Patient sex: M
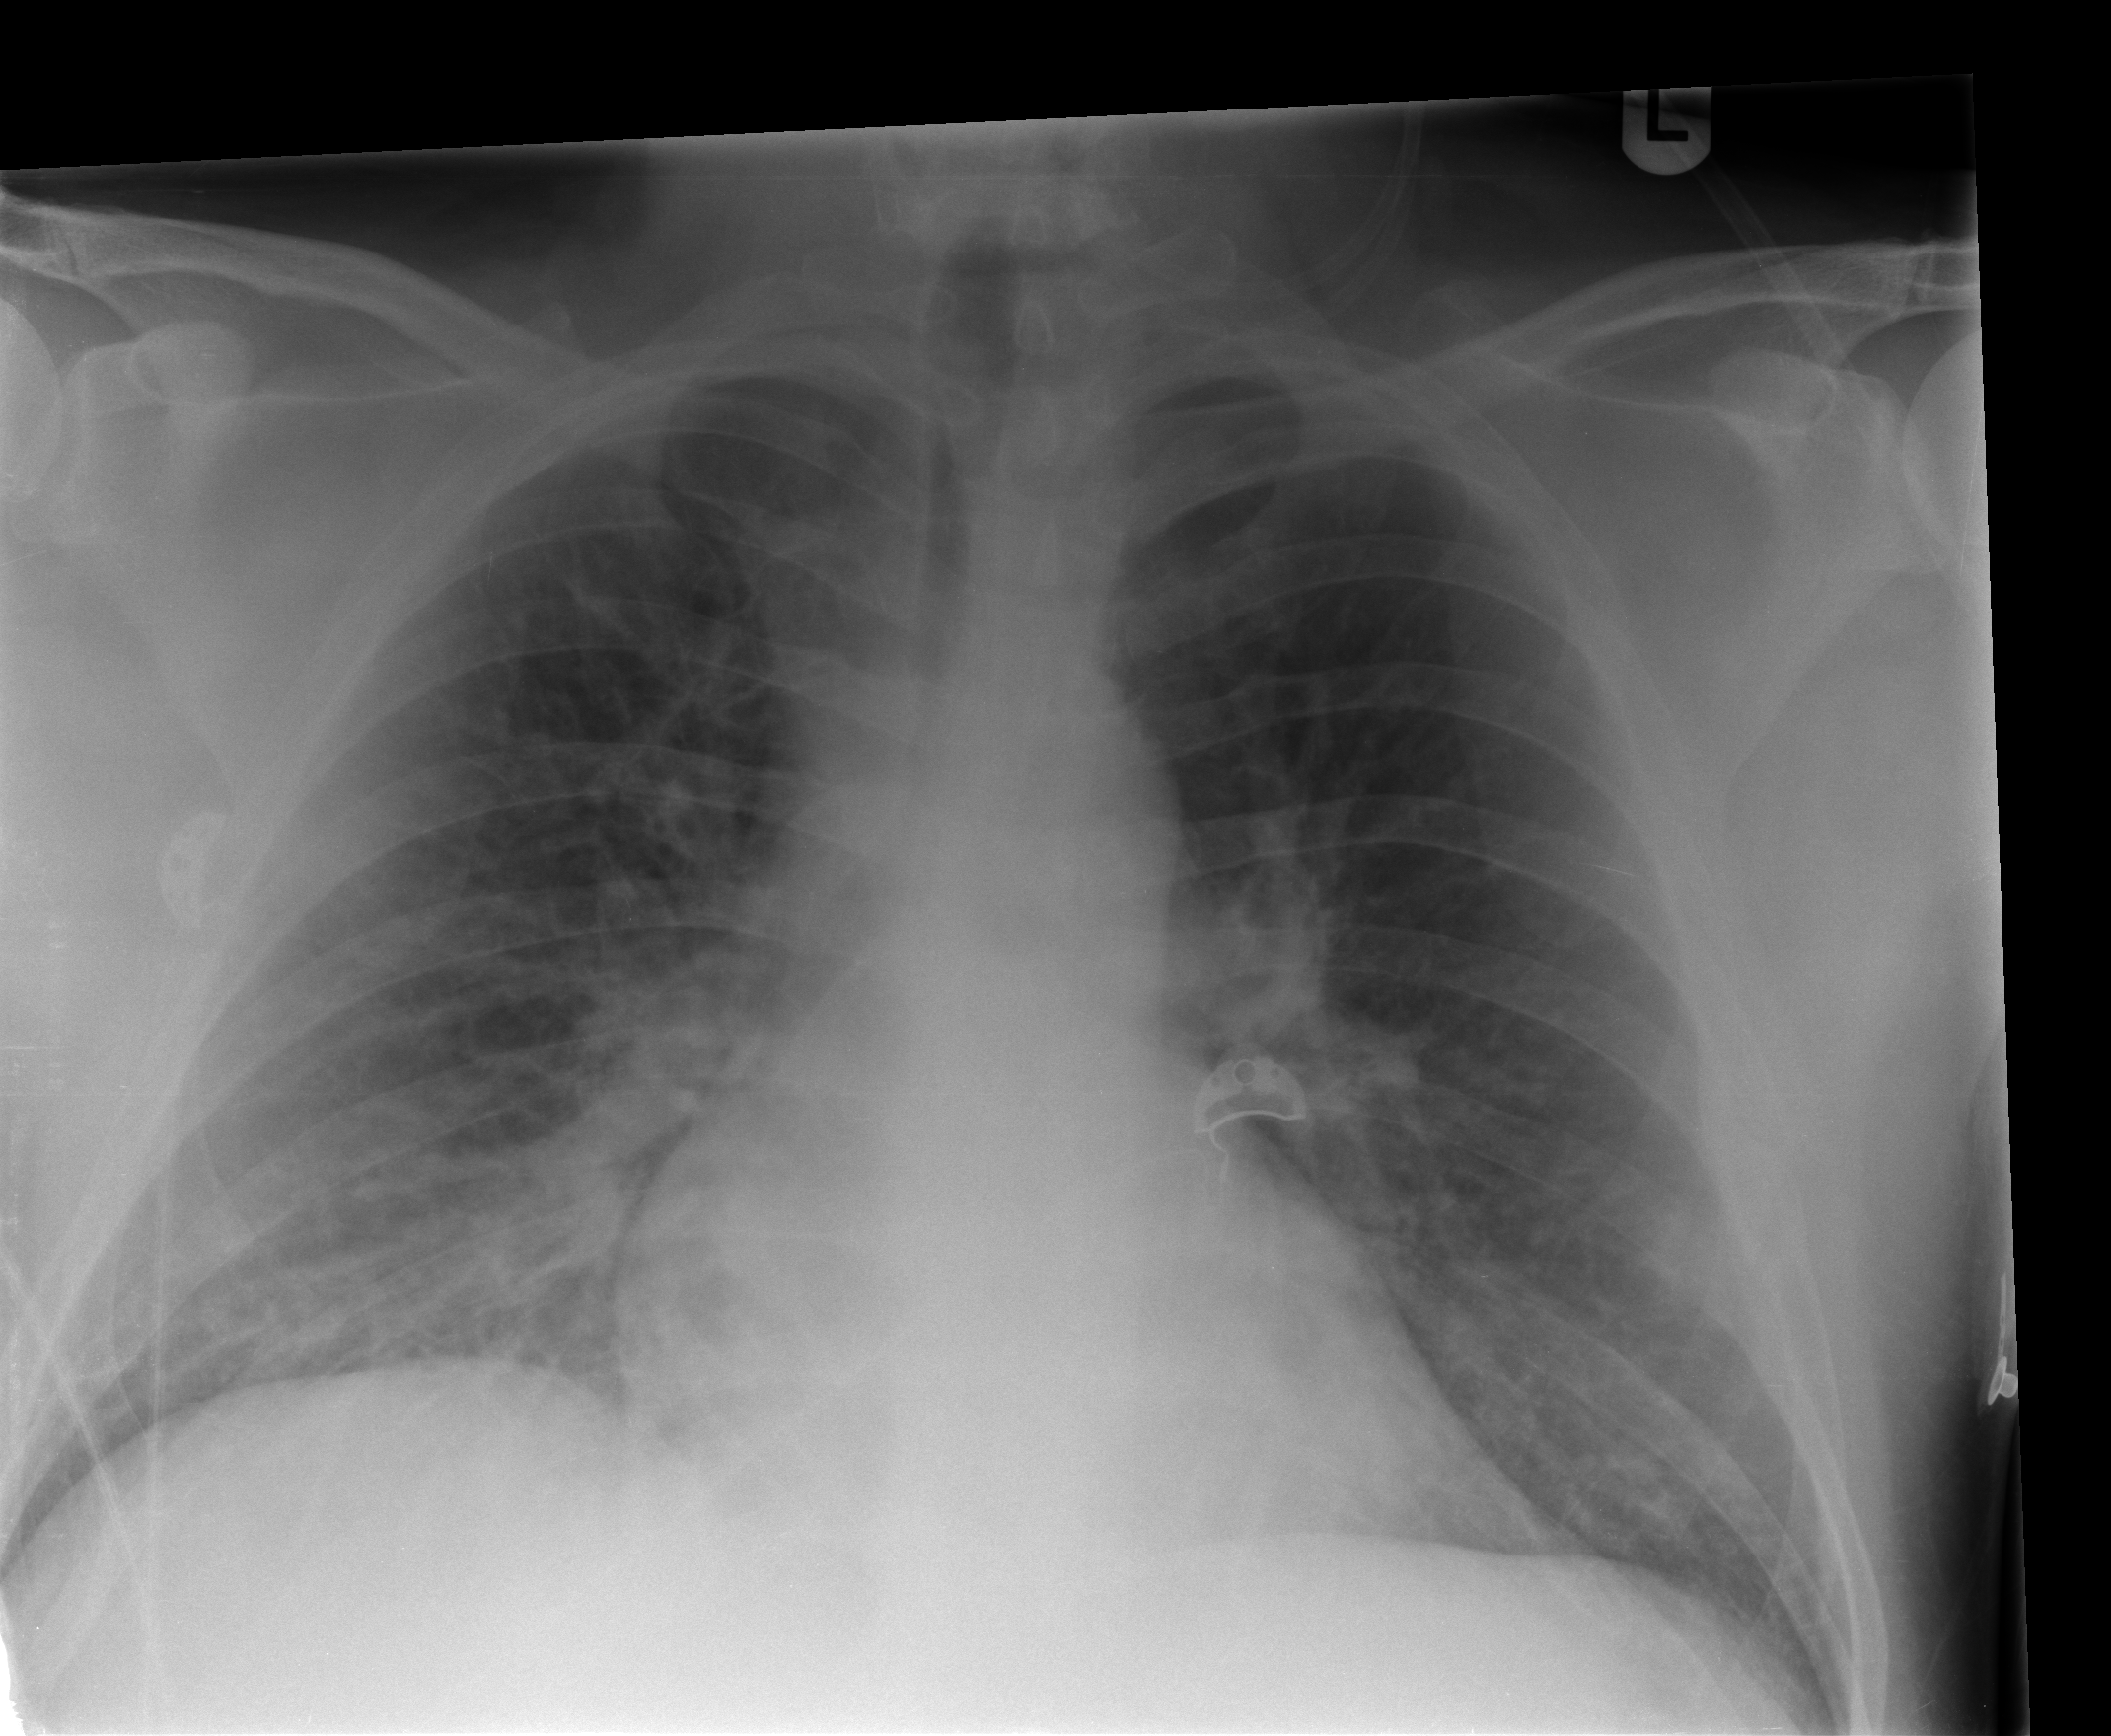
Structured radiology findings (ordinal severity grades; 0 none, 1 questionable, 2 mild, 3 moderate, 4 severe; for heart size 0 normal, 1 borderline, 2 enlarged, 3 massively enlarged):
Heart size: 0
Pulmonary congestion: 2
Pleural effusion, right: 0
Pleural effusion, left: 0
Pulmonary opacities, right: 0
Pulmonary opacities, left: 0
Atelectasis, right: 1
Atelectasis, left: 0